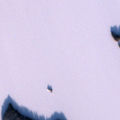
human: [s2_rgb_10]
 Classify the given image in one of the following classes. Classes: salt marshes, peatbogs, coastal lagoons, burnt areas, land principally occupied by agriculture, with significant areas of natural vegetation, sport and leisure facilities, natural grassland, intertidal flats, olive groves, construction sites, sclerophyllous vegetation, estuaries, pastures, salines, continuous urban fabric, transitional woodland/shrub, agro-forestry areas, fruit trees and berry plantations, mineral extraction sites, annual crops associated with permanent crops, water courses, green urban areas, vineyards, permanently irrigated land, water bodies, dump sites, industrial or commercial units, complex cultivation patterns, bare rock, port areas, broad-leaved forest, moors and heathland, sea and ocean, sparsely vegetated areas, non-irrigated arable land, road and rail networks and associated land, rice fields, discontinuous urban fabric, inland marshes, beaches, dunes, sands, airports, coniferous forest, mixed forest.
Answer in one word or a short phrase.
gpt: mixed forest, water bodies